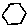
Label: hexagon